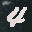
Label: 4